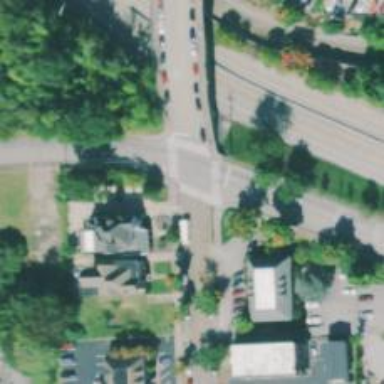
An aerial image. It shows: Marked road crossing.